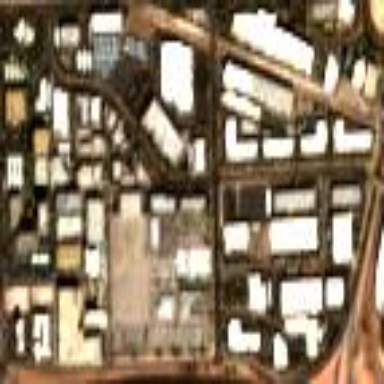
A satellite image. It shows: Industrial area.